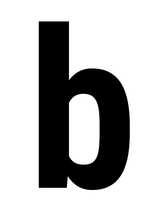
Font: Roboto_Condensed_Bold